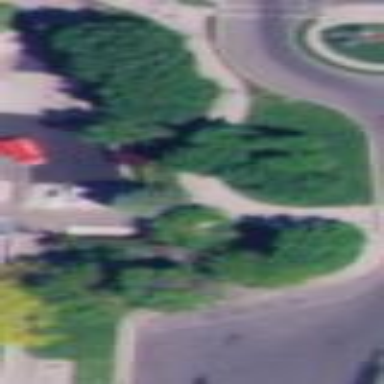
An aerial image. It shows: Park.